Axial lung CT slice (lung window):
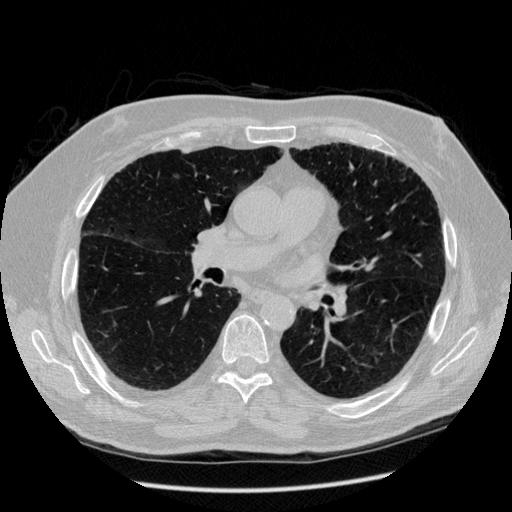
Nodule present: yes
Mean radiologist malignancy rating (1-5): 3.25